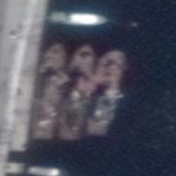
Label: civil